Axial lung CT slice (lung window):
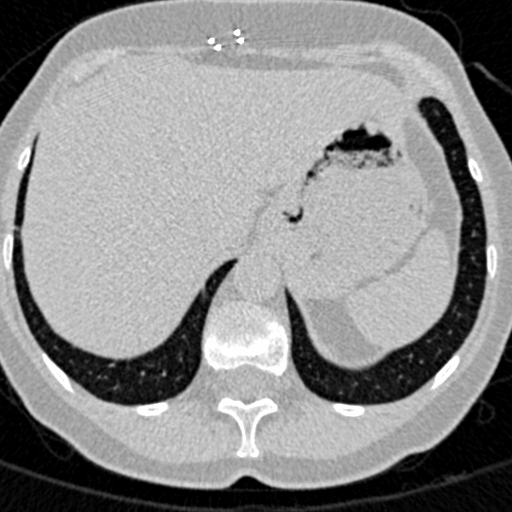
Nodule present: yes
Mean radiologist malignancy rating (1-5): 3